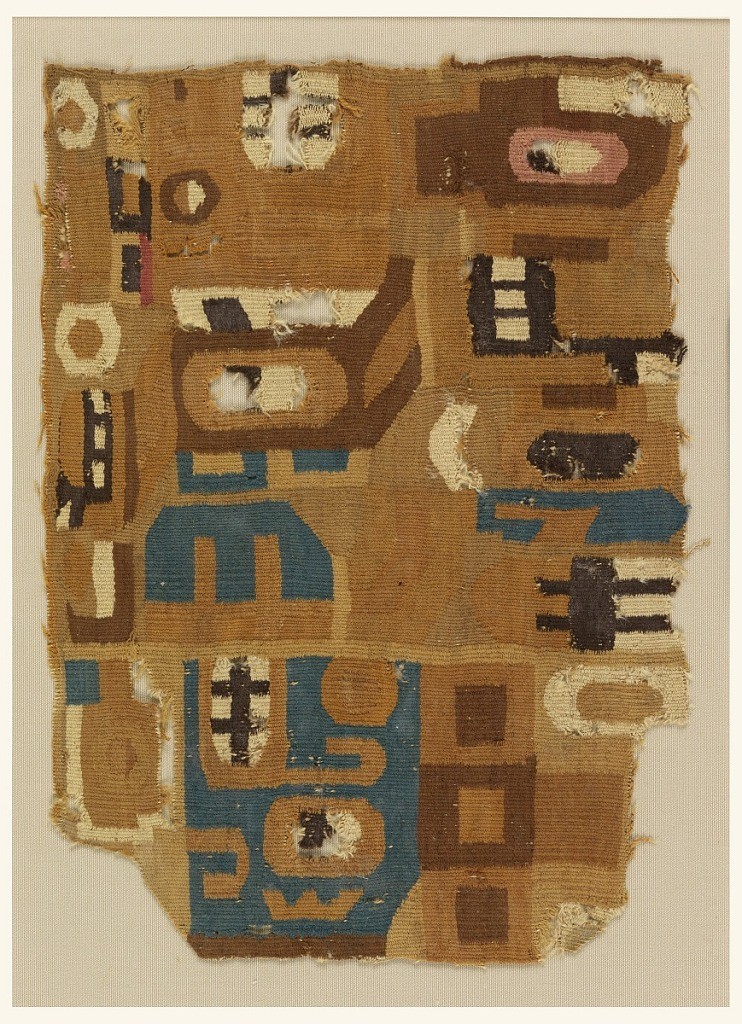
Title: Fragment
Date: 700–900
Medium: wool Technique: single interlock 1:1, with subtle use of non-horizontal weft double faced
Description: Part of a very stylized human figure with bird's mask. Blue, pink and brown on tan background.